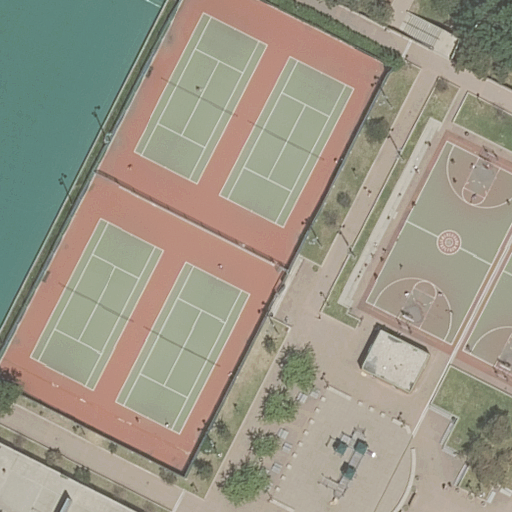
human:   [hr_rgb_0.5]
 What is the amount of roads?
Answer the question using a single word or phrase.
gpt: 6

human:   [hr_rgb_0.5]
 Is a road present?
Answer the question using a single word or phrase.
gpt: yes

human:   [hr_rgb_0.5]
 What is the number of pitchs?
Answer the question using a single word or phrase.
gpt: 8

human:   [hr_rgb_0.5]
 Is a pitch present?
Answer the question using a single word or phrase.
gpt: yes

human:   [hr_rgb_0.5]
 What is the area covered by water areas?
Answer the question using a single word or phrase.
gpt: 0m2

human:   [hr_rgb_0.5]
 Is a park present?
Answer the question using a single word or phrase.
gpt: yes

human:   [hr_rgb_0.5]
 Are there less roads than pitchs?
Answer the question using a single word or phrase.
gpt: yes

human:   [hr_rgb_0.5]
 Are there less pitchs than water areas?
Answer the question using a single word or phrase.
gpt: no

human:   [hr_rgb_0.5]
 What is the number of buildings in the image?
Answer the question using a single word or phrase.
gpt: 0

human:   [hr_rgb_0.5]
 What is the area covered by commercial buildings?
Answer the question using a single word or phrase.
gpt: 0m2

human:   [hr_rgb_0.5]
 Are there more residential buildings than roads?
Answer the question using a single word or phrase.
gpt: no

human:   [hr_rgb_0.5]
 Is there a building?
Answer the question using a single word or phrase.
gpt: no

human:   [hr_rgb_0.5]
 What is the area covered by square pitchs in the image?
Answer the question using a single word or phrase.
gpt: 0m2

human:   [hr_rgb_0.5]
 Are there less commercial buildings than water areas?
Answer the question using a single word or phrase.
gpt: no

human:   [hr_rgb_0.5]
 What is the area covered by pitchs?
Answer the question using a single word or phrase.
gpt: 5868m2

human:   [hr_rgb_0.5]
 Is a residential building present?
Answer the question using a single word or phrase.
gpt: no

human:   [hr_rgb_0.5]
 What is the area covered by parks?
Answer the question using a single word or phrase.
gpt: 5308m2

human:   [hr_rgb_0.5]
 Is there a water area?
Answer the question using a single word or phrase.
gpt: no

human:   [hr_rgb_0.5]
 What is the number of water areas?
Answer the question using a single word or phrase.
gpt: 0

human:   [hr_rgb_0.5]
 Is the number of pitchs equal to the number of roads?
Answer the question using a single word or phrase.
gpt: no

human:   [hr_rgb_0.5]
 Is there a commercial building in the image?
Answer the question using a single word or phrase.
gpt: no

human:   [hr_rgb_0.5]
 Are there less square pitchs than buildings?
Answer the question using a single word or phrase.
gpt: no

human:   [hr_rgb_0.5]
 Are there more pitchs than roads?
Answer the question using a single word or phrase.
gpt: yes

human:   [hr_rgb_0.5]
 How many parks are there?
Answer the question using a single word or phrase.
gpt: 1

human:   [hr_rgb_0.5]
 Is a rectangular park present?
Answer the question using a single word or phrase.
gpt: yes

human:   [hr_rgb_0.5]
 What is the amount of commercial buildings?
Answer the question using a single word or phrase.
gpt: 0

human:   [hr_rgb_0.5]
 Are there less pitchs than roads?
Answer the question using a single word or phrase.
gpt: no

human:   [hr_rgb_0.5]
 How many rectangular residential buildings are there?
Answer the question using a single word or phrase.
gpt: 0

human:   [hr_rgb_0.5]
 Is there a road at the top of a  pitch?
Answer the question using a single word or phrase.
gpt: yes

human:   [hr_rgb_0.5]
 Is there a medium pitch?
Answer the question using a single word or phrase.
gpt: yes

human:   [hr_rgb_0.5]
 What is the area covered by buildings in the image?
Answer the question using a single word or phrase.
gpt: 0m2

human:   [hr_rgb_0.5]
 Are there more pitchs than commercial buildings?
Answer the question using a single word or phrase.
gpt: yes

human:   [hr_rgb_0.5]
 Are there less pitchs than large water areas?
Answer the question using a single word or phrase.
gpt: no

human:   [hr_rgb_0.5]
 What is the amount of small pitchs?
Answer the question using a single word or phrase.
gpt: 2

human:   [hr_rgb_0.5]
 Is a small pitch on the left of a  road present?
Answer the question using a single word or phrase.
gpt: yes

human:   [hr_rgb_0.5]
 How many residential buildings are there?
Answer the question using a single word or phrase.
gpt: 0

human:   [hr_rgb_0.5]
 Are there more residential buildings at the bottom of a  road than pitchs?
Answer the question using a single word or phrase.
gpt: no

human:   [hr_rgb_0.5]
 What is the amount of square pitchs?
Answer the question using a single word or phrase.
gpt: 0

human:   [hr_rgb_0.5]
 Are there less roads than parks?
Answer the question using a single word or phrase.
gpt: no

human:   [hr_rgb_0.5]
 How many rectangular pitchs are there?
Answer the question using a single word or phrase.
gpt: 8

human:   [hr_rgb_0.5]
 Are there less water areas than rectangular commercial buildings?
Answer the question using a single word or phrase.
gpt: no

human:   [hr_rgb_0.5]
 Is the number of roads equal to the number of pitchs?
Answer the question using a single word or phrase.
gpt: no

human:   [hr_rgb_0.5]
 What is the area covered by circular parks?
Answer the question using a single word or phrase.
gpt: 0m2

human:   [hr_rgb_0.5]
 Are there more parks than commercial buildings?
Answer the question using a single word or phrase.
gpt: yes

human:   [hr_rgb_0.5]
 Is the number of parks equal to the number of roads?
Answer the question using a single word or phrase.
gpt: no

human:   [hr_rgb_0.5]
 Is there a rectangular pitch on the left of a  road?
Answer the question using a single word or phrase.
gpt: yes

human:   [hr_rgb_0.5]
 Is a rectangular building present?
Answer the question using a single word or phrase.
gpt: no

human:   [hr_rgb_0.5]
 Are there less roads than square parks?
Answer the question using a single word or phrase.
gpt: no

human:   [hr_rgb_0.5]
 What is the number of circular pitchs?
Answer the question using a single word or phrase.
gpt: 0

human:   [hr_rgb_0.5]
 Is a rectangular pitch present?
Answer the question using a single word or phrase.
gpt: yes

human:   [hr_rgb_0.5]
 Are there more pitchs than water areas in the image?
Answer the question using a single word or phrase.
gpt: yes

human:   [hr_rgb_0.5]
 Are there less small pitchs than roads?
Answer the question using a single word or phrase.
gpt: yes

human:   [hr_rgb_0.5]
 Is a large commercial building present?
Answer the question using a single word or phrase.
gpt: no

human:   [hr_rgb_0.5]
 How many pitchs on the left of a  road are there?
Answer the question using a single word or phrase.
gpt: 6

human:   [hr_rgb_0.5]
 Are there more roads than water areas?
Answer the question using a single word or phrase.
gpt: yes

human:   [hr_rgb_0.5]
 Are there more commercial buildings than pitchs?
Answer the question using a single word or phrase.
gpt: no

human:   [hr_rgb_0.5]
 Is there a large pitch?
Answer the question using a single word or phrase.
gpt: yes

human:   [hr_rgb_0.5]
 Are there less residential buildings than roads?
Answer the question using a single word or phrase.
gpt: yes

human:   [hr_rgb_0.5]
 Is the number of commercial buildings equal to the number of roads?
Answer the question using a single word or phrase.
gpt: no

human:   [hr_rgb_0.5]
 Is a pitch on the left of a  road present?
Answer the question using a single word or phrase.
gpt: yes

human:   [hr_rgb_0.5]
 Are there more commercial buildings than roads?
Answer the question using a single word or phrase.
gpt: no

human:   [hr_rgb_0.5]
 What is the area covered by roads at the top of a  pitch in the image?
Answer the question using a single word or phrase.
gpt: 0m2

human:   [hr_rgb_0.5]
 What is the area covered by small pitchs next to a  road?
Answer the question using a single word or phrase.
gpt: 82m2

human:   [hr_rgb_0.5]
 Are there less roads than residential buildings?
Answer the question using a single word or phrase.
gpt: no